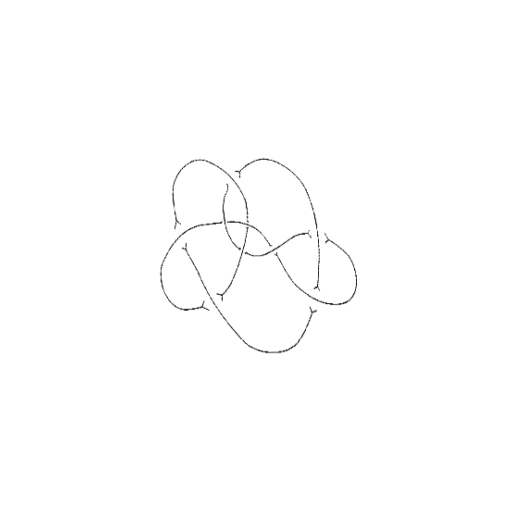
Crossing number: 9